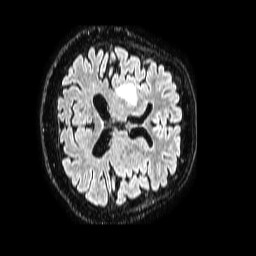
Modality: FLAIR
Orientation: axial
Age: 80
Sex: female
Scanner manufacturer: philips
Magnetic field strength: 1.5 T
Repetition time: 4.8 s
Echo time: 0.3 s